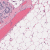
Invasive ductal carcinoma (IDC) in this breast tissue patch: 0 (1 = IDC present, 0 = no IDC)